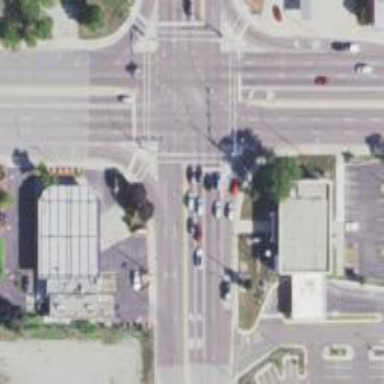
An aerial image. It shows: Footway located on traffic island.